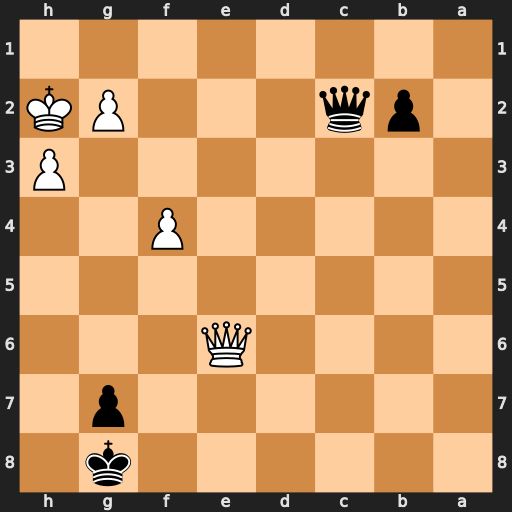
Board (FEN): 6k1/6p1/4Q3/8/5P2/7P/1pq3PK/8
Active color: b
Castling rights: -
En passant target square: -
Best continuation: Kf8 Qd6+ Ke8